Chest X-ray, AP view. Patient: 29 years old, sex M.
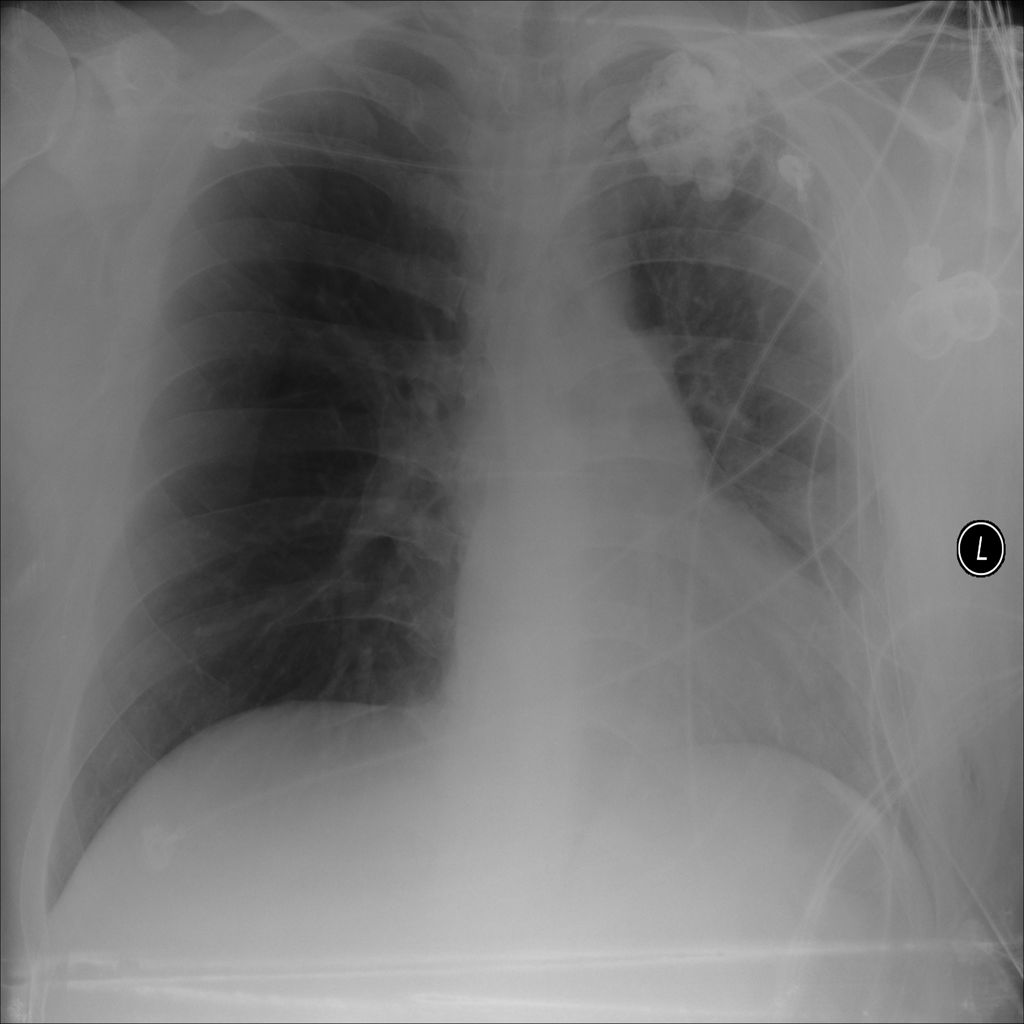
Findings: Atelectasis, Emphysema, Pneumothorax